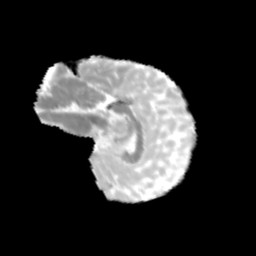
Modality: MD
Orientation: sagittal
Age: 10
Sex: male
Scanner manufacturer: siemens
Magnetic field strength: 3 T
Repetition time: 3.8 s
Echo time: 0.07 s